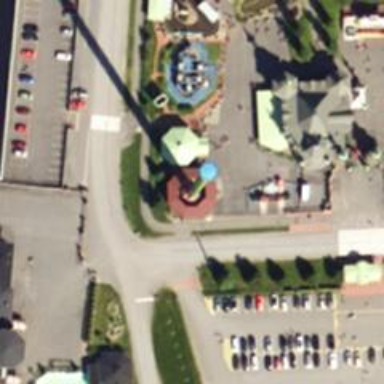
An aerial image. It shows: Thrilling drop tower attraction.